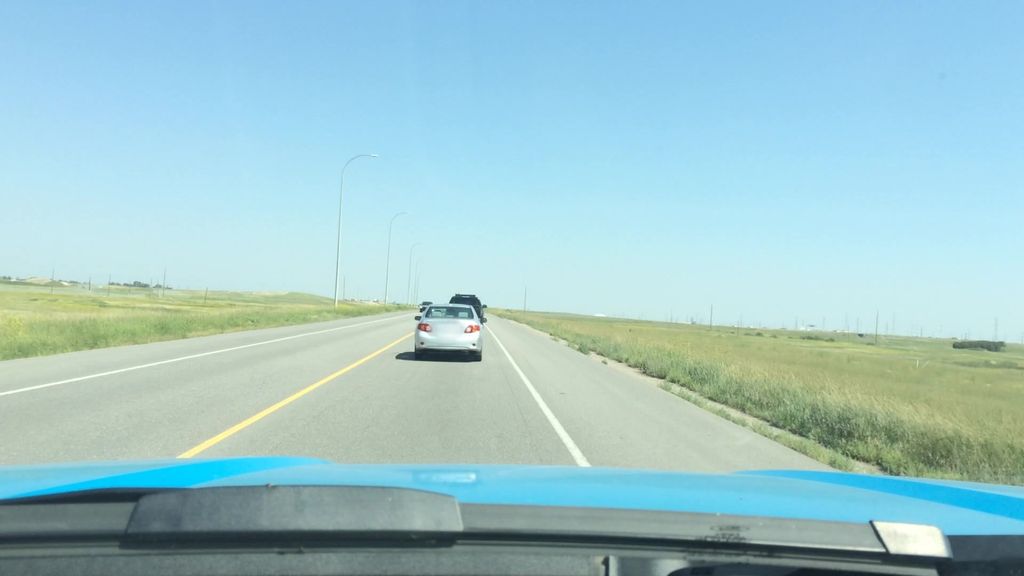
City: calgary